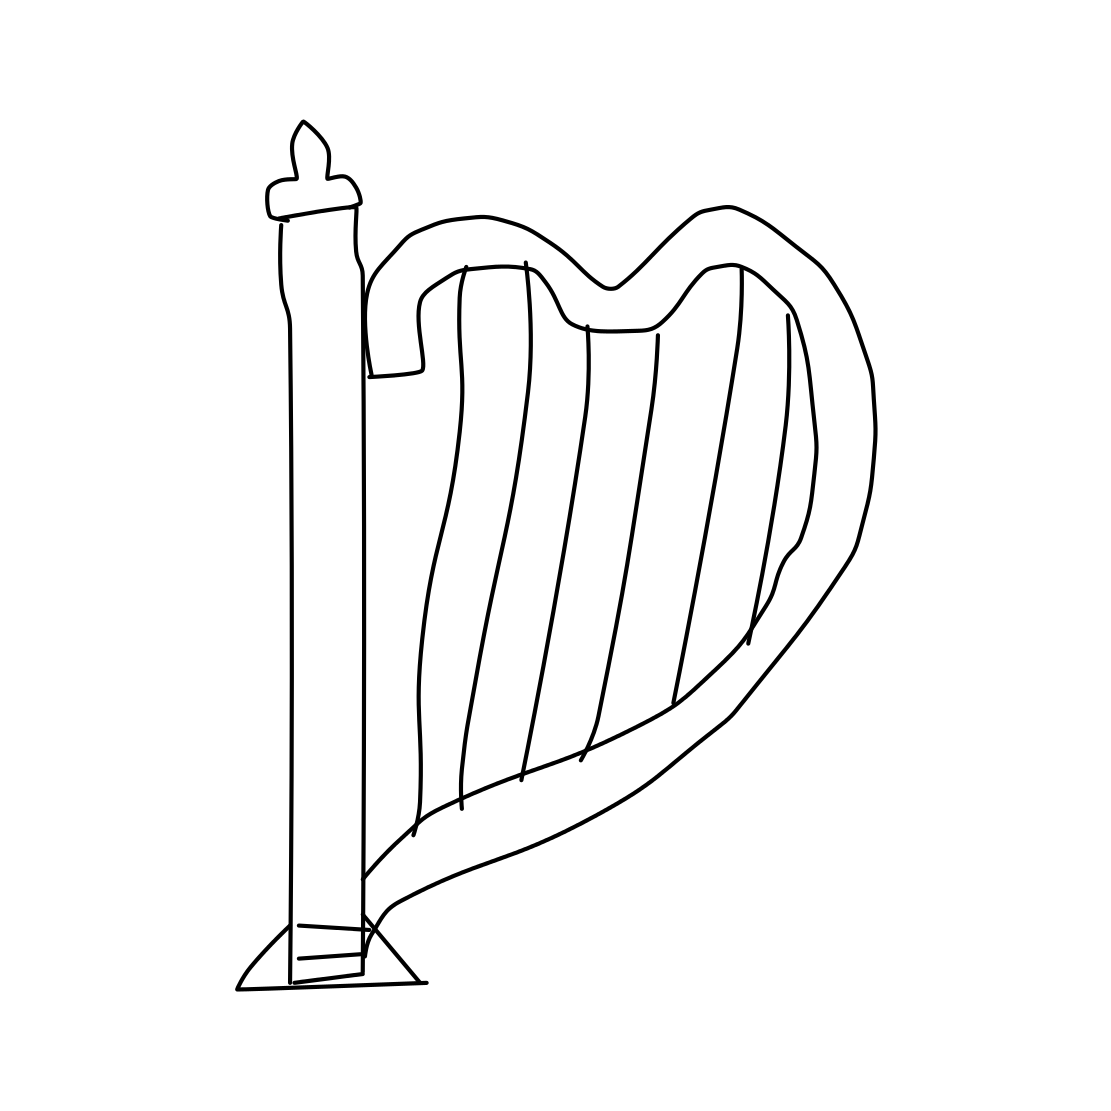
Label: harp